Question: Currently I am using azure machine learning .I train my ML with sets of data of two types they are nothing but web page content with address and without address
'''
i.e)
this is a address no 24/5 address
this is no address no-address
'''
I am using two-class bayesian classification to classify them should i use any other method
'''
i.e)
This a address 12/4
'''
'''
i.e)
content score probability
This a address 12/4 no-address 0.54
'''
'''
i.e)
content score probability
This a address 12/4 address with higher probability
'''
My experiment looks like :

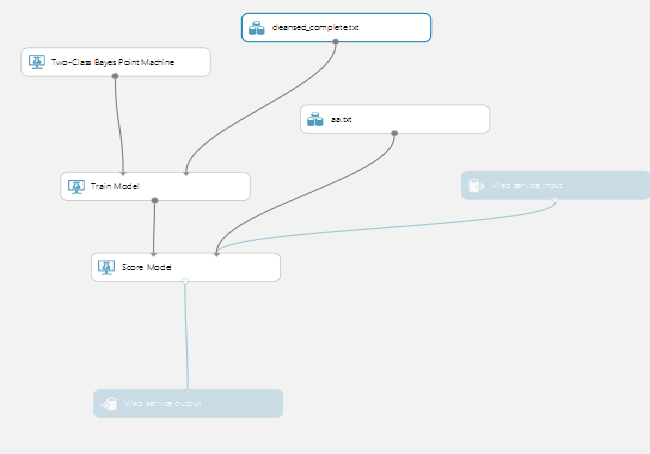
Answer: You need to use the Feature Hashing module to convert the text into word features. This, however, might not be enough as words are not good features for your problem. You may want to do some processing of the text and create more useful features (perhaps detecting the presence of zip codes, positions of numbers, etc...)
Edit: Using the raw text column as one feature will not get you anywhere. You don't want your model to learn the addresses the way they are written. Instead, you need to learn patterns in the text that provide evidence for address vs. non-address instances.
When you use feature hashing, the text column will be transformed to multiple word (or n-gram) columns, where the values represent counts of those words in each text input. The problem here is overfitting. For example, these two addresses have no words in common:
"100 broadway st, GA" and "200 main rd, NY" but it's clear they have similar structure. One way to create 'useful features' is to replace the words with tags: "#NUM #TXT, #STATE" and use feature hashing (bi-grams) to create features such as "#NUM #TXT" and ", #STATE". As you can see, these bi-grams count as evidence in both addresses and suggest some kind of similarity between them (compared to other non-address instances). Of course this is an oversimplification of the problem but I hope you see why you can't use the raw text or plain feature hashing.
You can still use the Azure ML modules for feature hashing, training, and scoring in addition to an 'Execute R' module to do the text processing before training.
Edit: Example of feature hashing usage: <URL>